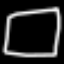
Label: square